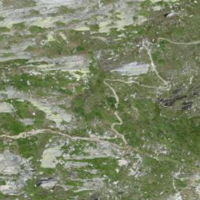
EUNIS habitat code: 31
Species observed at this site:
Leontopodium nivale